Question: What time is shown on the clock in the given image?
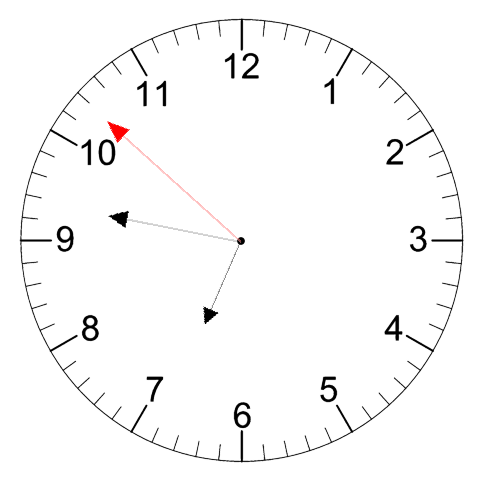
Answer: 06:46:52